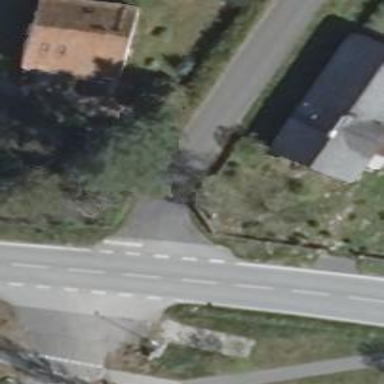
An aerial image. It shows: Road with stop sign.